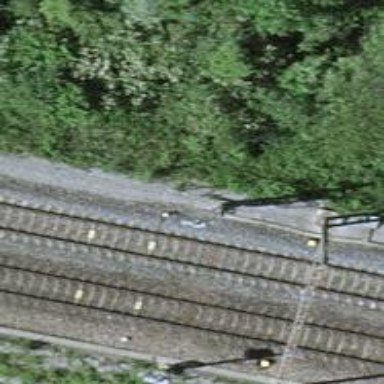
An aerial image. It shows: Railway signal.